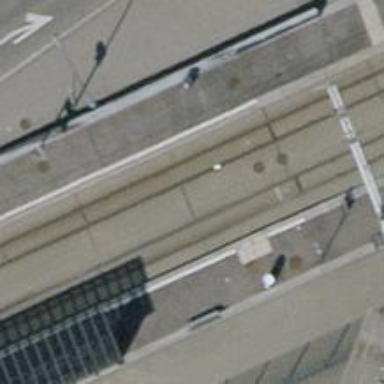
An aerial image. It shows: Tram stop with public transport stop position for trams.